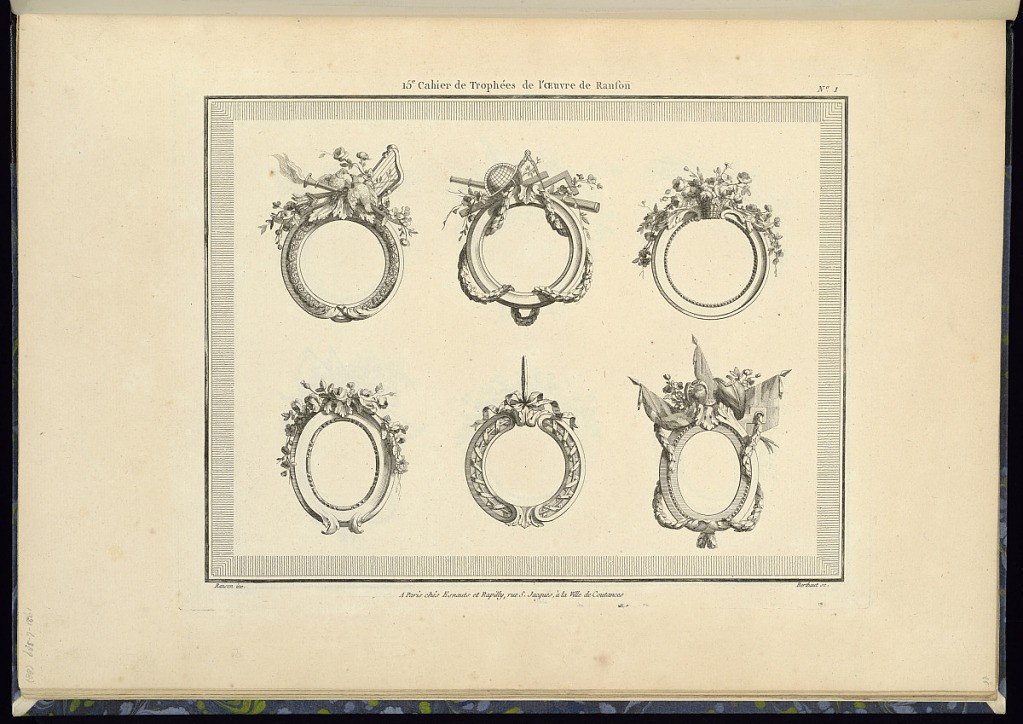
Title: Title Page
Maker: Pierre Ranson, French, 1736–1786
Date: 1778
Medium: Etching on laid paper
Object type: Print
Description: Title page and six designs for medallions or frames, oval and round, decorated with moldings and topped with trophies. The ornament and motifs include laurel leaves, ribbon, beads, scrolling acanthus leaves, foliate branches, flowers, festoon of leaves, rosettes, harp, birds, flaming torch, globe, telescope, basket of flowers, armor, and spears with flags. The plate is numbered, titled, and signed.